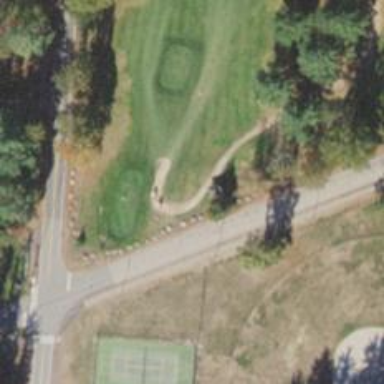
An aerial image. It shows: Path used for both walking and golf.